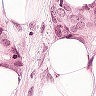
Metastatic tissue present: yes